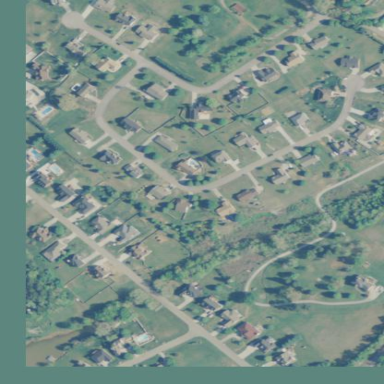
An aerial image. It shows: Single-family residential area.